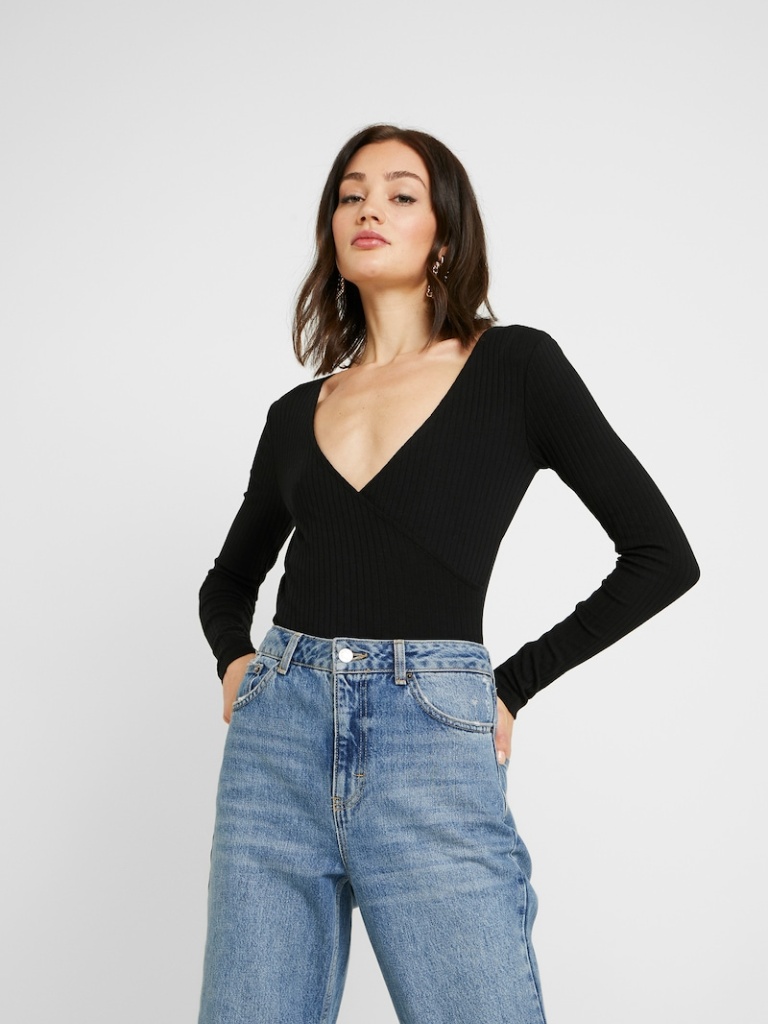
ribbed tight a long-sleeved with the sleeves down hip length Fully Tucked in v-neck bodysuit